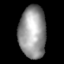
Tissue: lung
Cell type: T cells
Senescence score: 0.233
Nuclear area (px): 1376
Mean DAPI intensity: 150.009